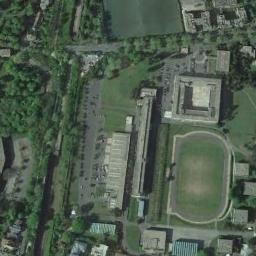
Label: ground_track_field